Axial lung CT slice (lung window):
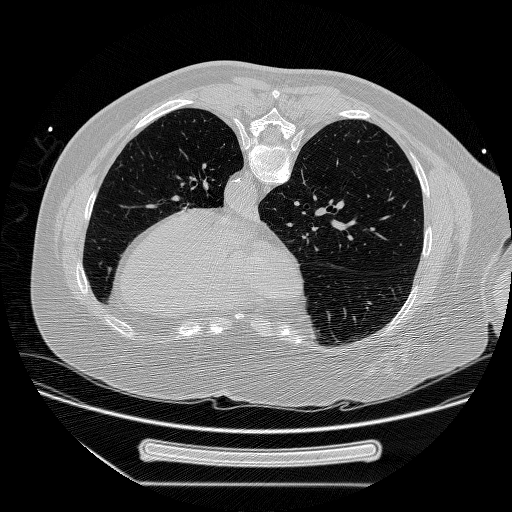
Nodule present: no